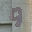
Label: 9